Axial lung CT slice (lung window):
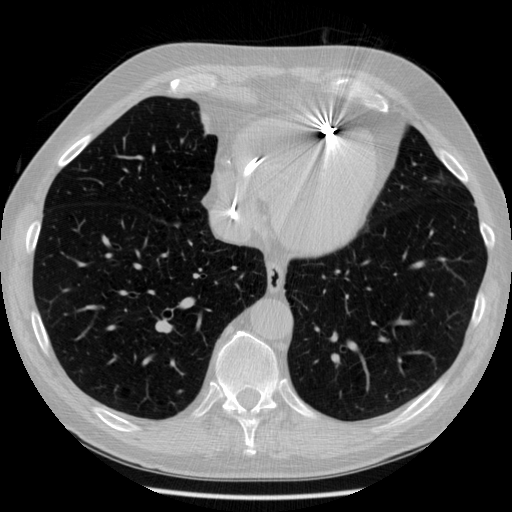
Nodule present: no